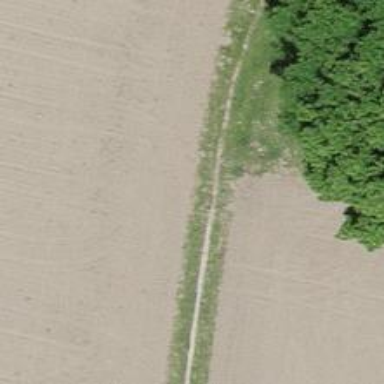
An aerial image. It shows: Dirt footway with tracktype of grade5.